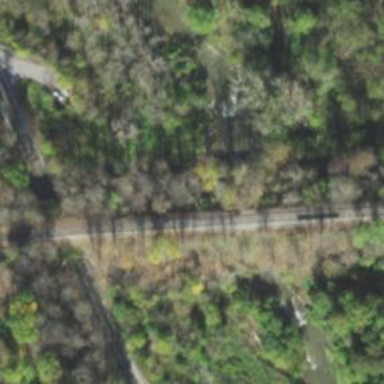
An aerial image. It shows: Abandoned bridge over track.